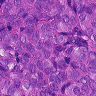
Metastatic tissue present: yes